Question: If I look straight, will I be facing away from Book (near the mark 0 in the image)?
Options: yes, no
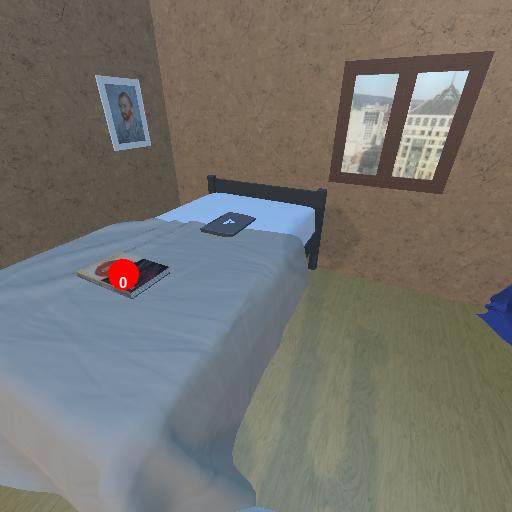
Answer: yes